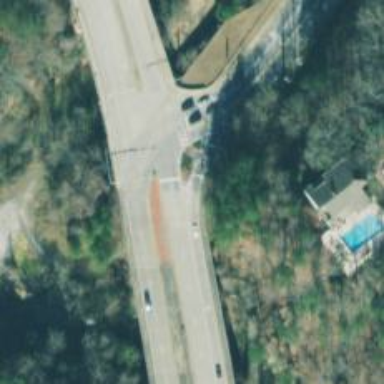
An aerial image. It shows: Tertiary link road passing over bridge.